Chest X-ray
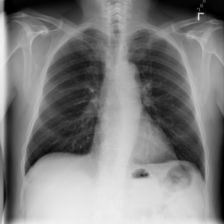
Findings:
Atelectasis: negative
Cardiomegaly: negative
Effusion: negative
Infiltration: negative
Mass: negative
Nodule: negative
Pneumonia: negative
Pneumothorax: negative
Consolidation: negative
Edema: negative
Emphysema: positive
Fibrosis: negative
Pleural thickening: negative
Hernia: negative